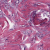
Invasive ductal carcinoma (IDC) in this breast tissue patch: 0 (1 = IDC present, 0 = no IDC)